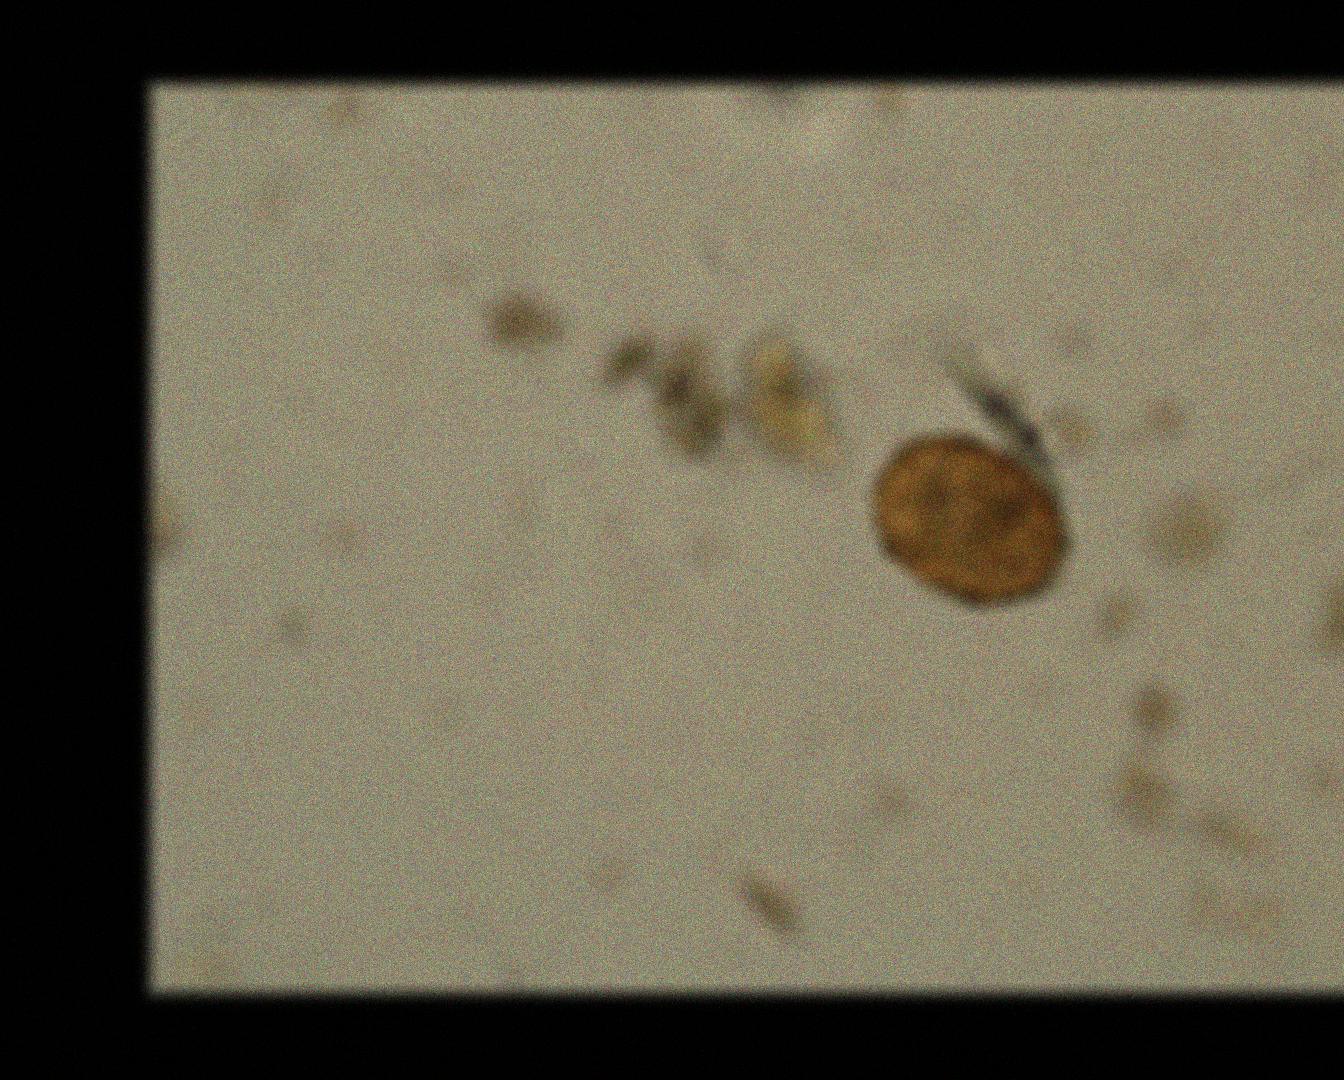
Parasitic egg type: Ascaris lumbricoides